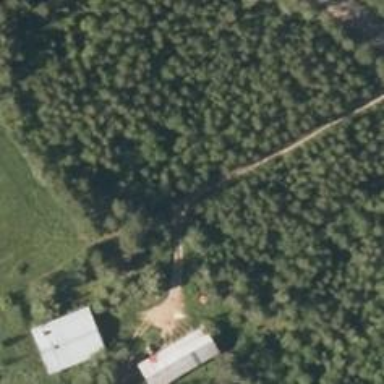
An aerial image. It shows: Driveway.